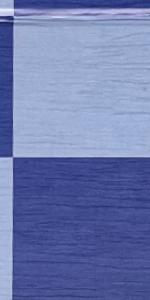
Label: Empty